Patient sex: M
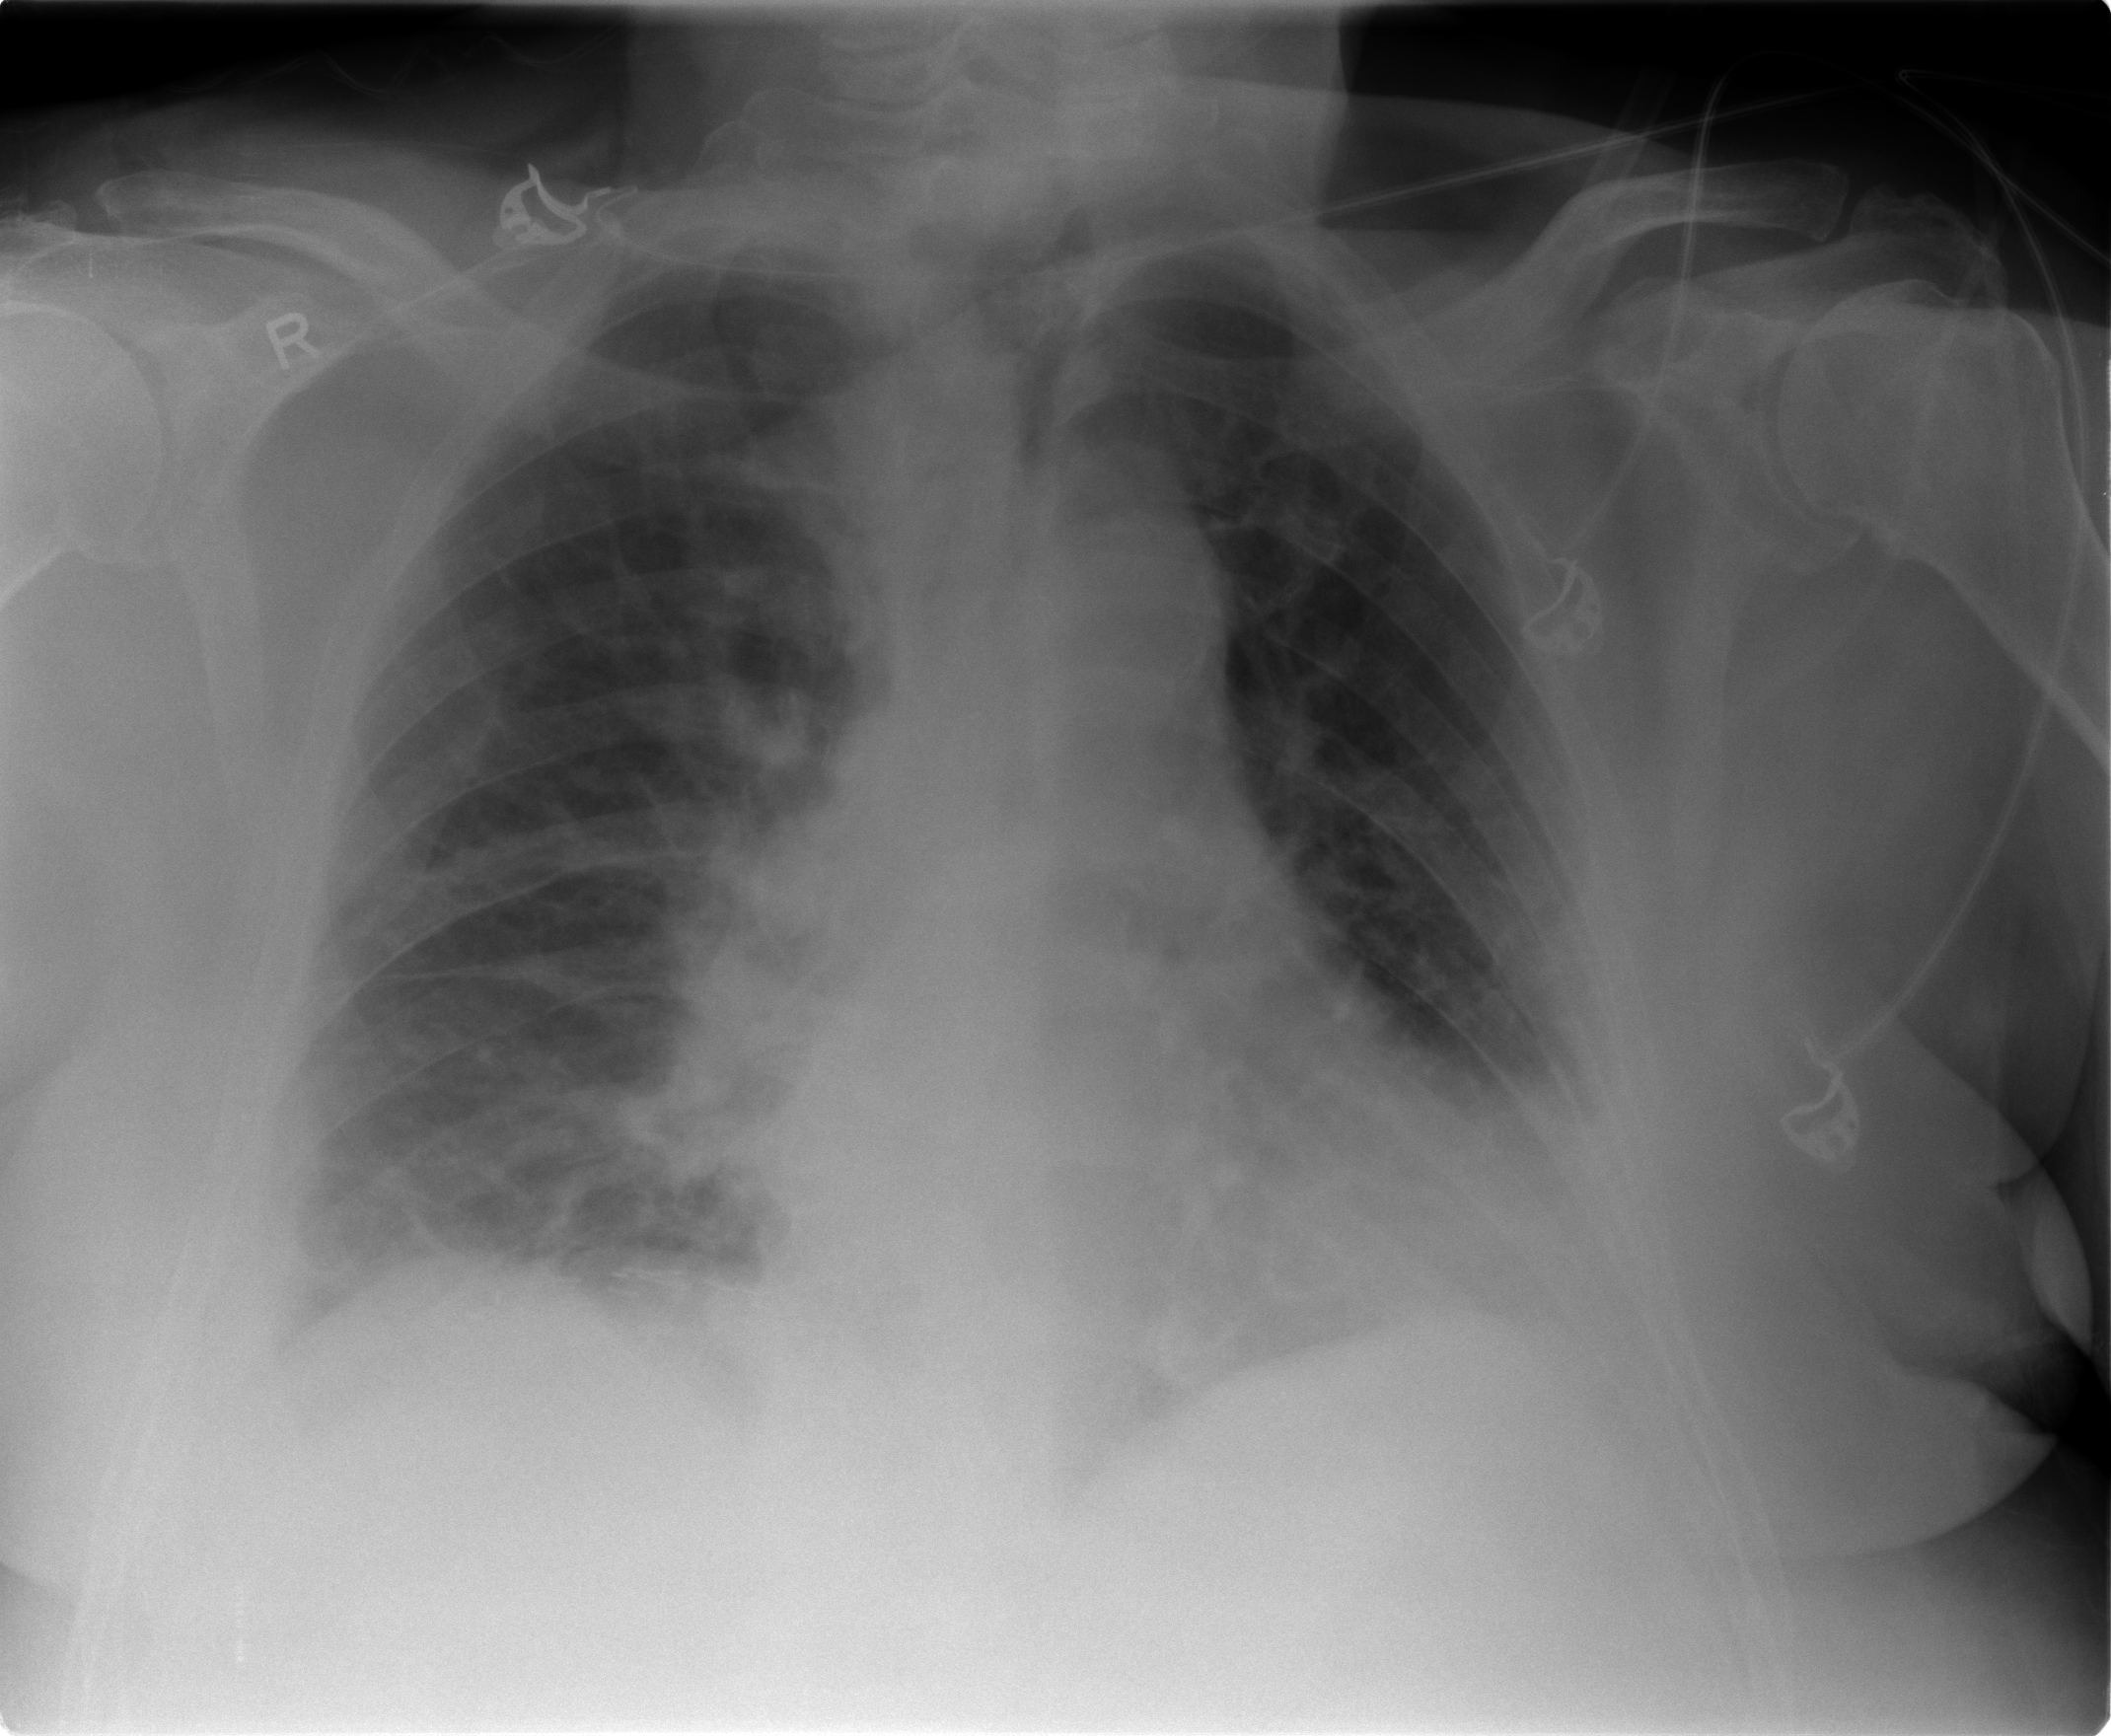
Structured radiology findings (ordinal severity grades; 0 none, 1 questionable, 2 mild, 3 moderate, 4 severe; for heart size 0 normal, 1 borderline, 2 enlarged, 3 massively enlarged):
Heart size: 2
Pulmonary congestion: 3
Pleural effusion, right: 2
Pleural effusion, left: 2
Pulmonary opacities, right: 1
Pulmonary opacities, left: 1
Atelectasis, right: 2
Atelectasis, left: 2